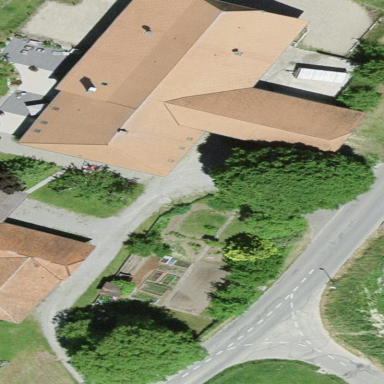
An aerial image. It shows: Farmyard area.